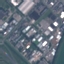
Land use / land cover: Industrial